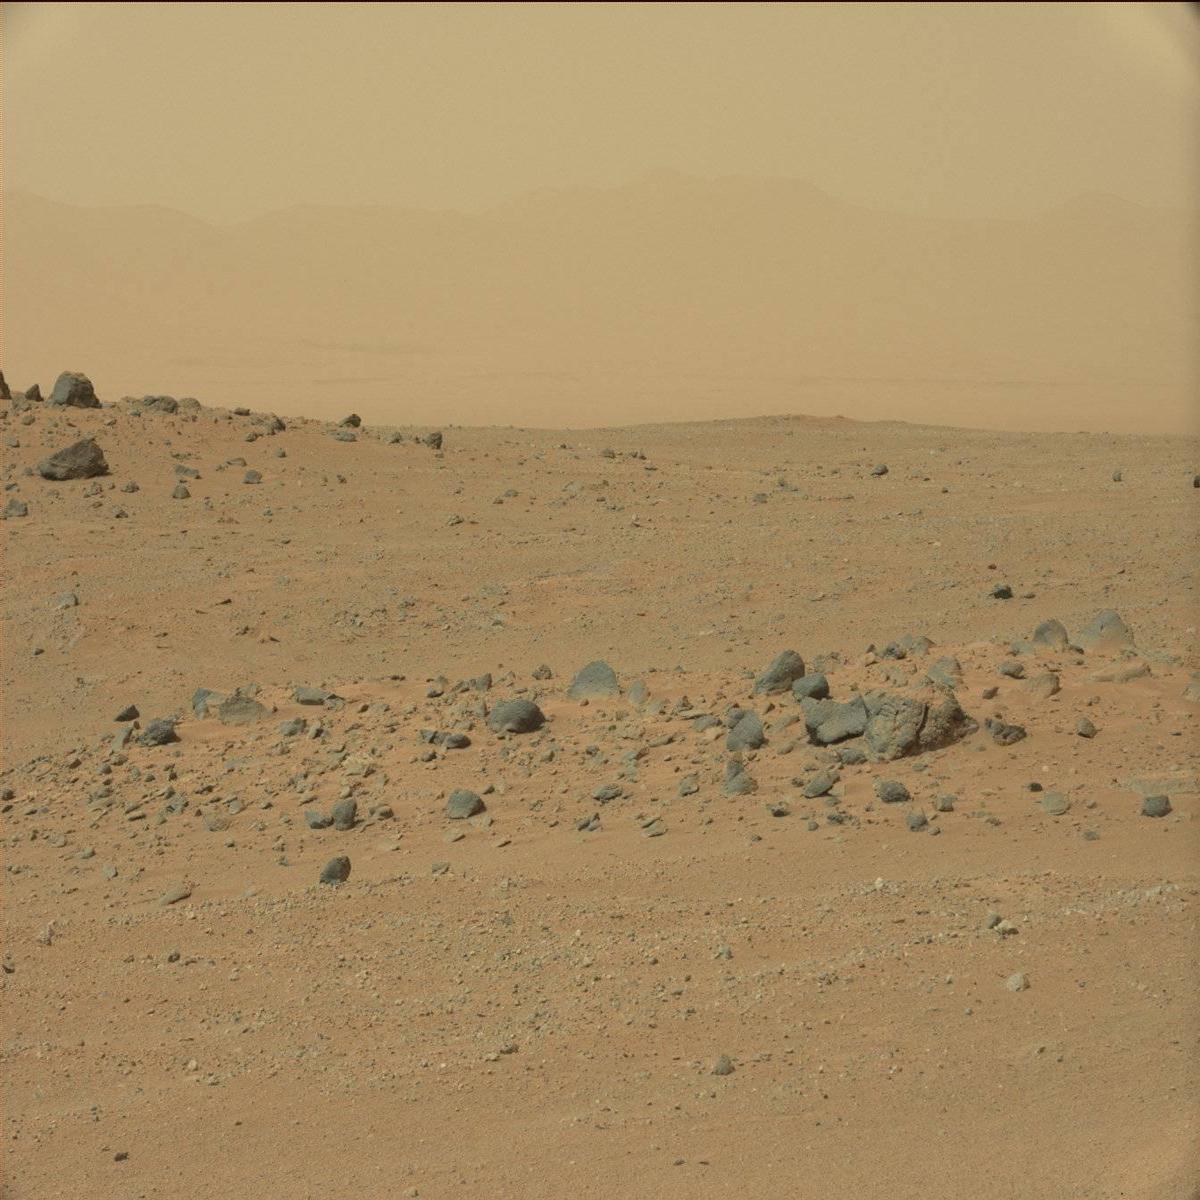
Terrain classes present: Bedrock, Ridge, Rock, Sand / Soil, Sky